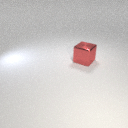
large red metal cube